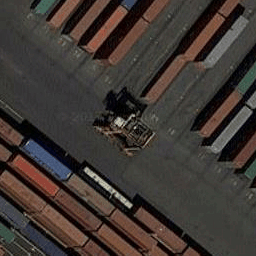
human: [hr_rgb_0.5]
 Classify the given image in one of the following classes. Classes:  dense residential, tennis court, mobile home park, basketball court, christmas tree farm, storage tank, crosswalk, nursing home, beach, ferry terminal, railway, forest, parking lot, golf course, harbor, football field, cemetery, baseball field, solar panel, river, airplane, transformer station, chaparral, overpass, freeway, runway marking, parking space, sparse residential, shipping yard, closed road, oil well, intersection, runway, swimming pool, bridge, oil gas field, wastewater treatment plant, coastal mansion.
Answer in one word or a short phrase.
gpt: shipping yard